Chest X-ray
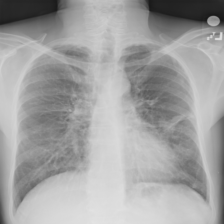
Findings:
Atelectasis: negative
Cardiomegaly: negative
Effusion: negative
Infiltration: negative
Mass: negative
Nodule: negative
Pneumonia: negative
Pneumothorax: negative
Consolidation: negative
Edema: negative
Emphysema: negative
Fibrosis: negative
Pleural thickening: negative
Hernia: negative